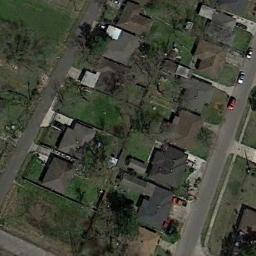
Label: residential